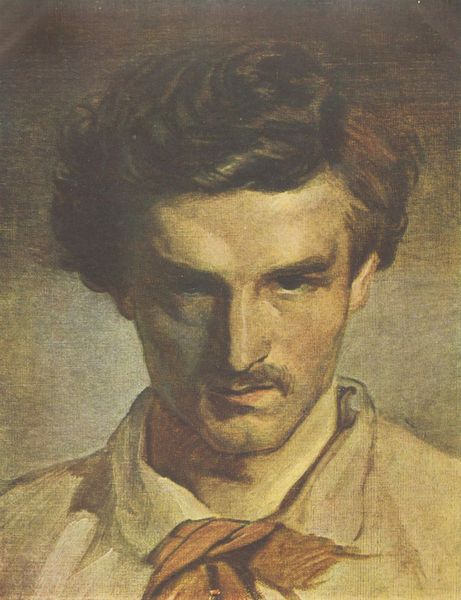
Titel: Selbstporträt
Künstler: Anselm Feuerbach
Institution: Sammlung nicht angegeben
Schlagwörter: dunkel, gemälde, kopf, mann, schatten, weiß, ocker, braun, frankreich, frisur, haar, hell, hintergrund, licht, mund, nase, ohr, orange, profil, schwarz, stirn, zeichnung, blick, rot, schal, tuch, beige, malerei, schleife, alt, bart, hemd, jung, schnurrbart, wand, augen, böse, falten, gesicht, kragen, mensch, bildnis, hals, portrait, porträt, haare, augenbrauen, frontal, kinn, lippen, locke, locken, ohren, scheitel, helldunkel, deutschland, wangen, düster, graphik, ausdruck, sepia, schnäuzer, spitz, krawatte, ernst, seitenscheitel, brauen, finster, halstuch, deutsch, gesenkter blick, augenbraue, hemdkragen, schnauzer, selbstporträt, geneigt, konzentration, courbet, künstler, markant, hakennase, bedrohlich, augenringe, selbstbildnis, wellig, schlips, wangenknochen, frontalansicht, junger mann, porrait, grimasse, portät, feuerbach, entschlossen, chiaroscuro, oberlippenbart, verletzung, lockenkopf, deutschrömer, neigen, haarlocke, zeichnuing, kopg, diabolisch, dünne lippen, verwegen, anselm, anselm feuerbach, niederschauen, wille, gustave courbet, bilndis, haares, sirne, böser blick, eitenscheitel, finserer blick, künstlerselbstbildnis, verschatten, wuselig, profrät, selbstbildneis, halstich